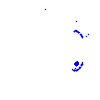
Particle: pion